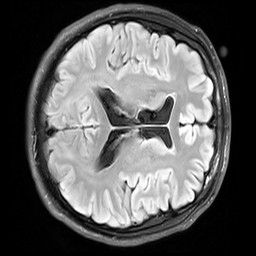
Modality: FLAIR
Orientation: axial
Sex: male
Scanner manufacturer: siemens
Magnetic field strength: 3 T
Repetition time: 10 s
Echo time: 0.09 s